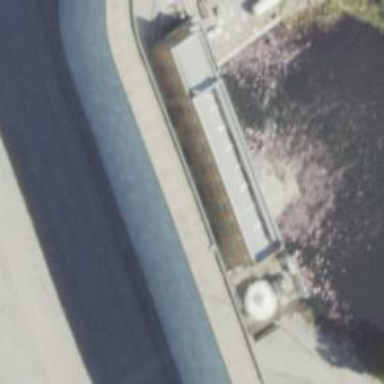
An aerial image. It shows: Hydro power generator using water-storage method.